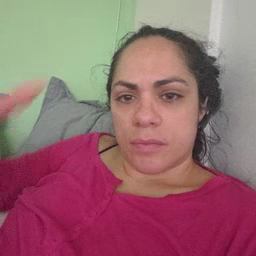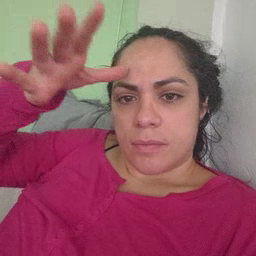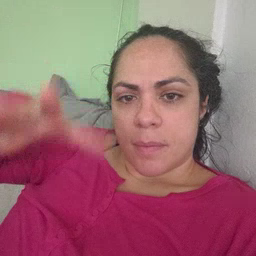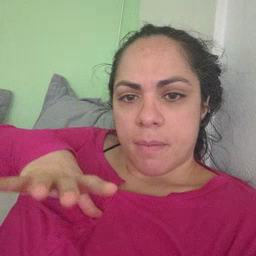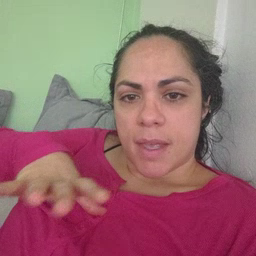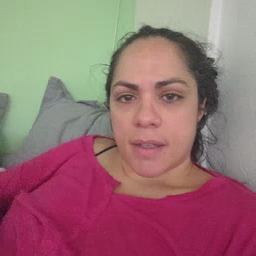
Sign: man